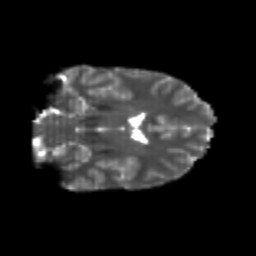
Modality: T2w
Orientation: coronal
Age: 22
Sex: female
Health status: healthy
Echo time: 0.074 s